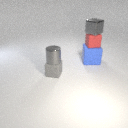
large blue rubber cube behind small gray rubber cube